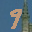
Label: 9